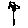
Label: flower